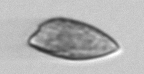
Label: Prorocentrum_dentatum